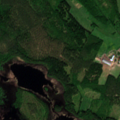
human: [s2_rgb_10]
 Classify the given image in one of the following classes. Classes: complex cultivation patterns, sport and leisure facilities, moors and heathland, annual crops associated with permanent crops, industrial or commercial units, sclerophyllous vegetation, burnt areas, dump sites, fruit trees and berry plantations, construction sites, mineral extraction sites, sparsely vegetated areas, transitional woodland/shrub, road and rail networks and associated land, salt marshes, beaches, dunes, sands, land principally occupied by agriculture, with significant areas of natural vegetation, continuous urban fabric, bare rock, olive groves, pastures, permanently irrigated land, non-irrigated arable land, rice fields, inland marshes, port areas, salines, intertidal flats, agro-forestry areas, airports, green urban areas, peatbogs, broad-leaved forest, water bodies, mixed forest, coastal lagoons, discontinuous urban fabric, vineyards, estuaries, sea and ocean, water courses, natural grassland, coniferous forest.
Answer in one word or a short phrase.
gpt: non-irrigated arable land, land principally occupied by agriculture, with significant areas of natural vegetation, coniferous forest, mixed forest, inland marshes, water bodies